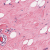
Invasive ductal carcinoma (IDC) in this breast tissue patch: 0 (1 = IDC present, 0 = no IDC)